Field crop: maize
Growth stage: 2
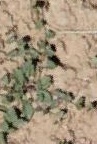
Species: convolvulus